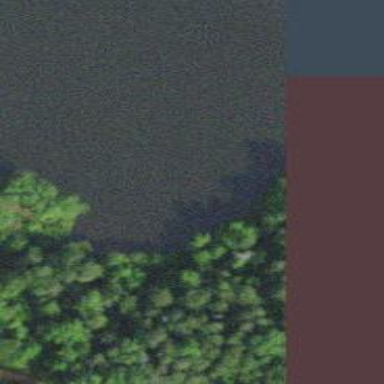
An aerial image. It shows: Serene pond surrounded by nature.